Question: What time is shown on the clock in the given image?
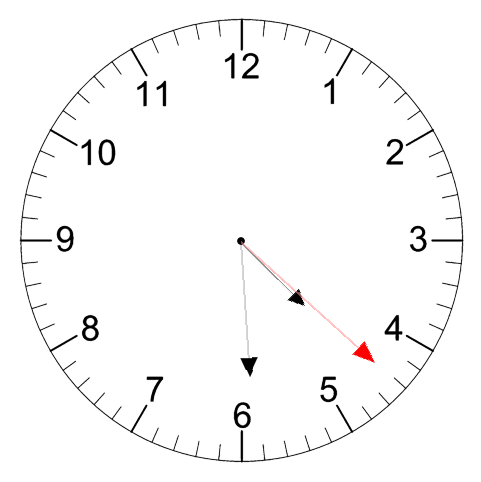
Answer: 04:29:22